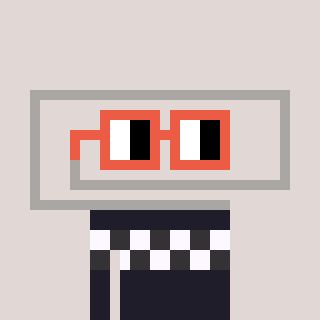
a pixel art character with square orange glasses, a paperclip-shaped head and a grayscale-colored body on a warm background